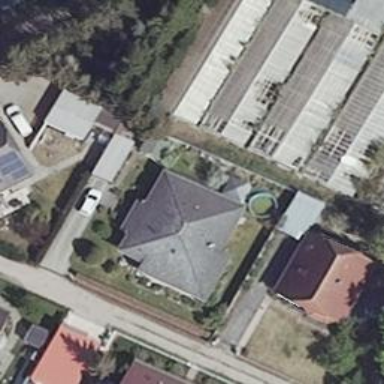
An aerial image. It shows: House with hipped roof.